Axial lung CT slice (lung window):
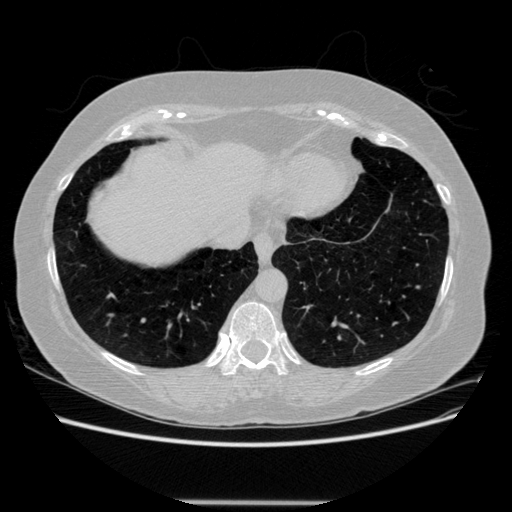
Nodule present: no